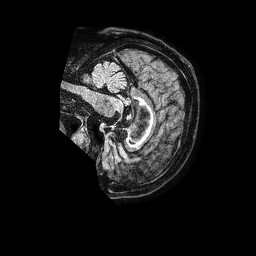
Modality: FLAIR
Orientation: sagittal
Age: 76
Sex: male
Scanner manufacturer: philips
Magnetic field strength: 1.5 T
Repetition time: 4.8 s
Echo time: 0.3 s